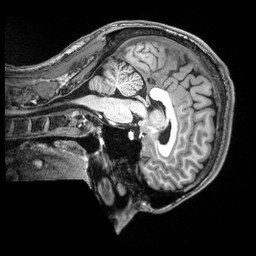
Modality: T1w
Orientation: sagittal
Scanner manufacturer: siemens
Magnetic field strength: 3 T
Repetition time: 2.5 s
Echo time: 0.00343 s